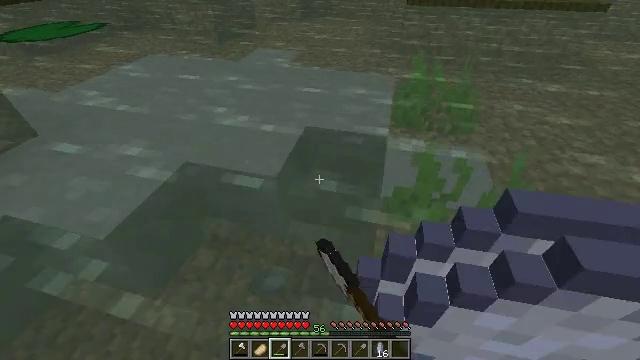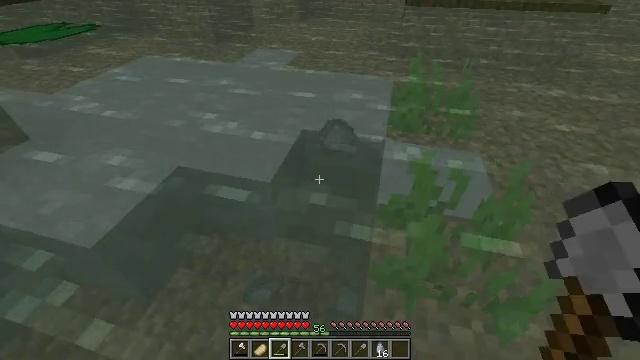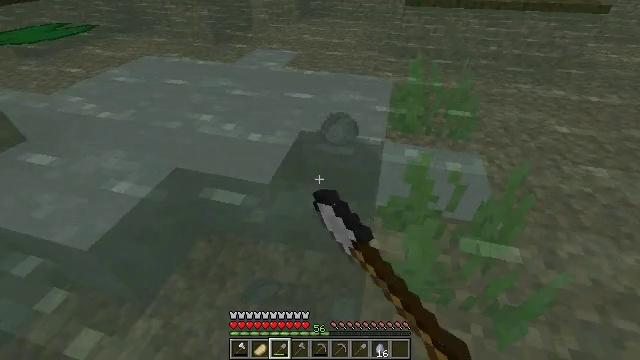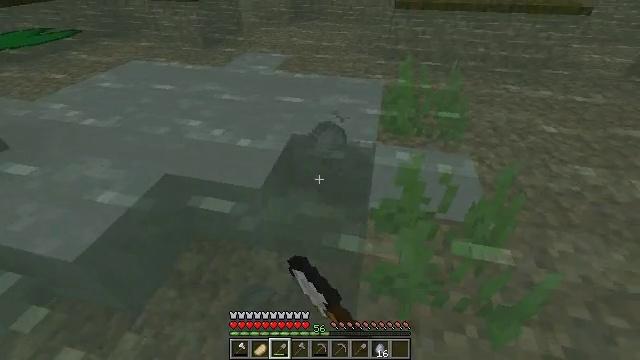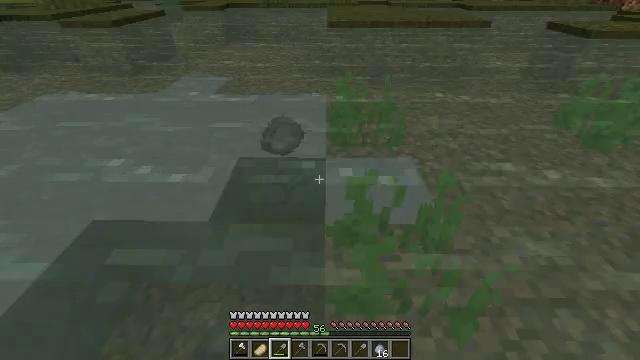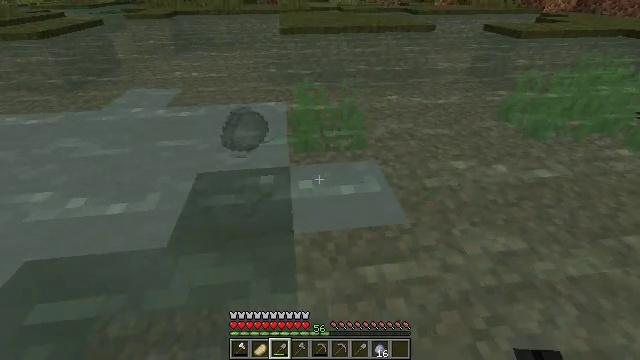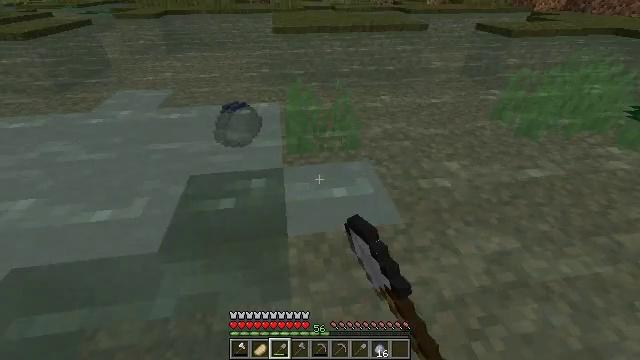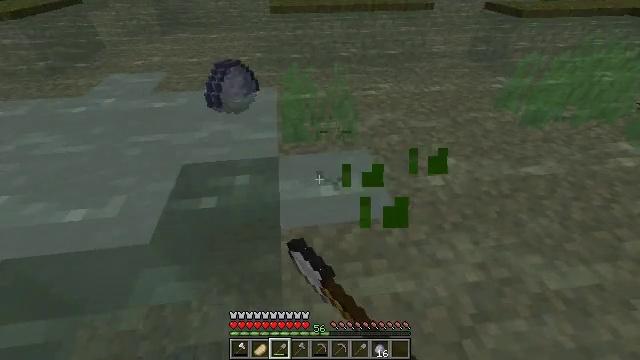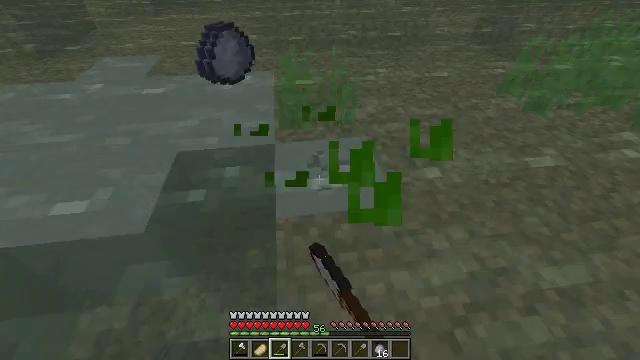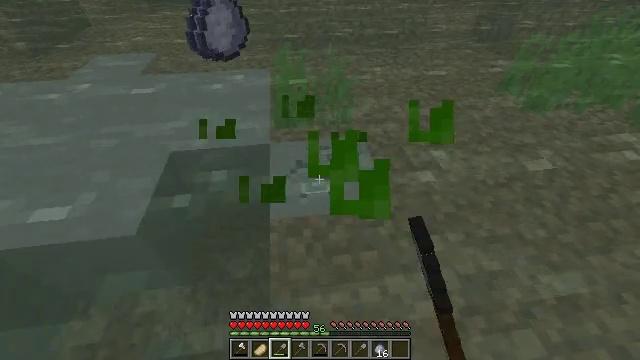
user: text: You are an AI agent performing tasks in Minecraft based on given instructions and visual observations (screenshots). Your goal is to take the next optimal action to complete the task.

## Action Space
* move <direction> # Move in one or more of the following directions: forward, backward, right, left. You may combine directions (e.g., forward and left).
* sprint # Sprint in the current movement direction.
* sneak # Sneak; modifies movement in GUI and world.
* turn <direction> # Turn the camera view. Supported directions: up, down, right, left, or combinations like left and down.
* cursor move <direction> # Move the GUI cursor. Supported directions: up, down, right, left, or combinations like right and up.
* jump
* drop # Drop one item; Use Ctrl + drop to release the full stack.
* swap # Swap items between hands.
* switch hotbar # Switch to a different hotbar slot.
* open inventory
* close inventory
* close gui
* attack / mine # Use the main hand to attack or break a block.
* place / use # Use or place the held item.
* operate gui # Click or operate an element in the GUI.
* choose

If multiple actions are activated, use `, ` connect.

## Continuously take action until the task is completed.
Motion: motion action
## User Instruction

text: Harvest seagrass from the waterbed.
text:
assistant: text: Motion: attack / mine
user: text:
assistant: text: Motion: attack / mine
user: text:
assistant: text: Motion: move right, turn right, attack / mine
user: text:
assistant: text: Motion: move forward and move right, turn right and up, attack / mine
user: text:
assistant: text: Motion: move forward and move right, turn right, attack / mine
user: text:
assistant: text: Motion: move forward and move right, turn right, attack / mine
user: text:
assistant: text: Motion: move forward and move right, turn down, attack / mine
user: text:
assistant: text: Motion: turn down, attack / mine
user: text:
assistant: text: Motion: attack / mine
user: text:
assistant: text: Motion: attack / mine